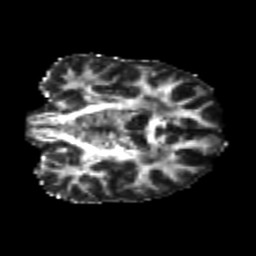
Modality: FA
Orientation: coronal
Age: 26
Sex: male
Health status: healthy
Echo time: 0.074 s